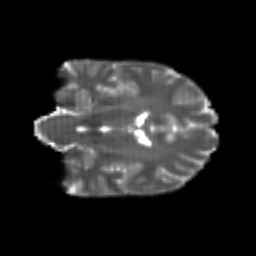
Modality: T2w
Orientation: coronal
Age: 24
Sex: female
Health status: healthy
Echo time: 0.074 s